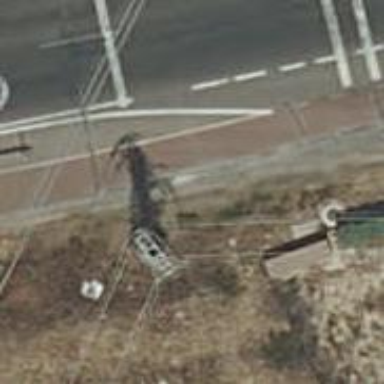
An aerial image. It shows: Power pole.